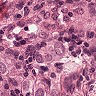
Metastatic tissue present: yes